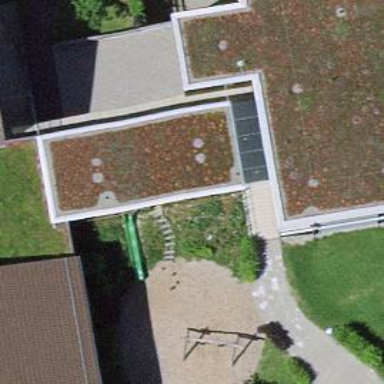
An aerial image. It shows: View of roof of building.